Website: bh-photo
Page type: payment
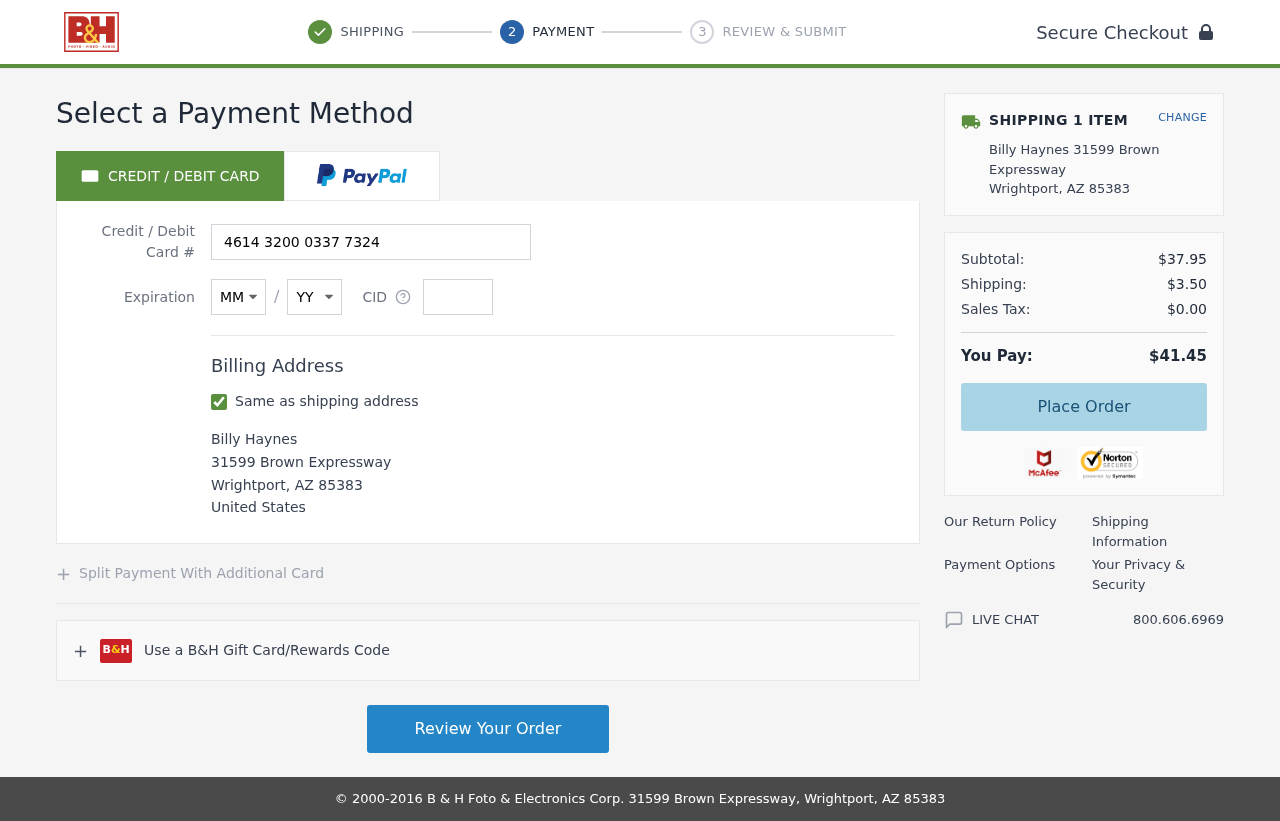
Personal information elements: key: PII_CARD_CVV
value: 603
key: PII_CARD_EXPIRY_MONTH
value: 10
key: PII_CARD_EXPIRY_YEAR
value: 28
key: PII_CARD_NUMBER
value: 4614 3200 0337 7324
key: PII_CITY
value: Wrightport
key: PII_COUNTRY
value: United States
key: PII_FULLNAME
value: Billy Haynes
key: PII_POSTCODE
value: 85383
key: PII_STATE_ABBR
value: AZ
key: PII_STREET
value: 31599 Brown Expressway
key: PII_FULLNAME2
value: Billy Haynes
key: PII_CITY2
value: Wrightport
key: PII_STATE_ABBR2
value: AZ
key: PII_POSTCODE_FULL
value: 85383
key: PII_POSTCODE_NUMERIC
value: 85383
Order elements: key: ORDER_NUM_ITEMS
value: SHIPPING 1 ITEM
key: ORDER_SUBTOTAL
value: $37.95
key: ORDER_SHIPPING_COST
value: $3.50
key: ORDER_TAX
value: $0.00
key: ORDER_TOTAL
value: $41.45